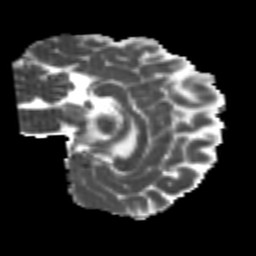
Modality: MD
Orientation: sagittal
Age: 21
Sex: female
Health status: healthy
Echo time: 0.074 s